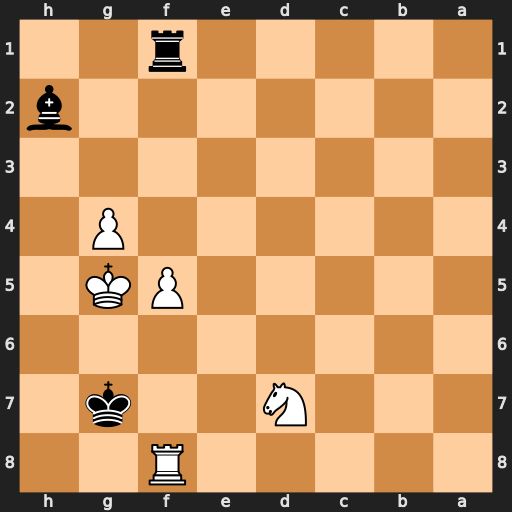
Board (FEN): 5R2/3N2k1/8/5PK1/6P1/8/7b/5r2
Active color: b
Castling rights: -
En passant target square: -
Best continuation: Bf4+ Kh5 Rh1#